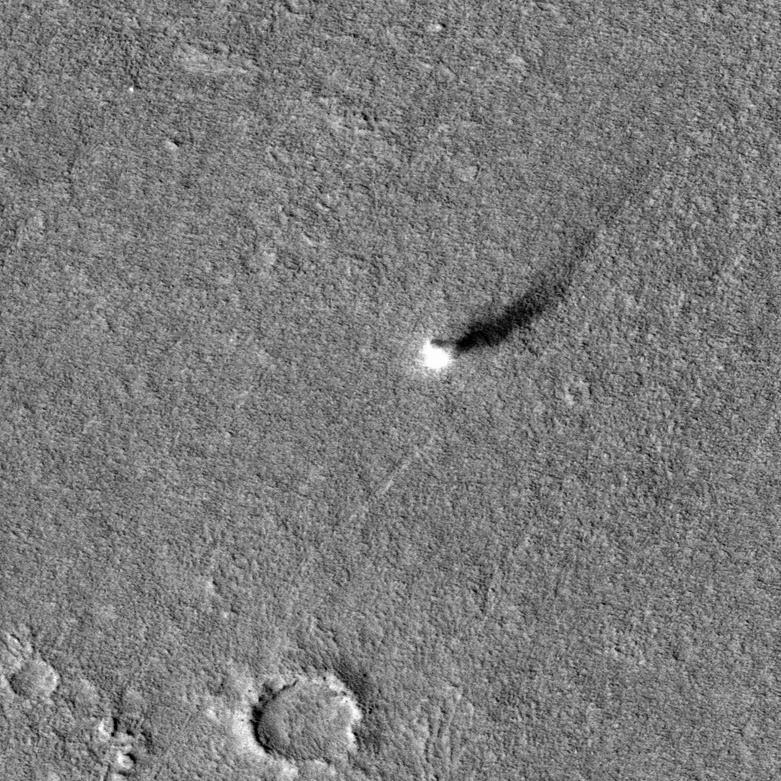
Label: dustdevil